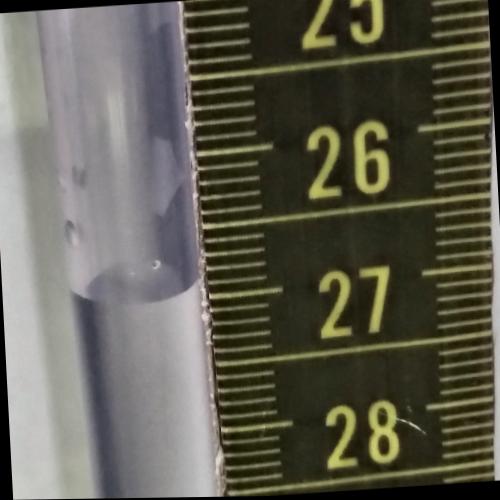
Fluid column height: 26.9 cm